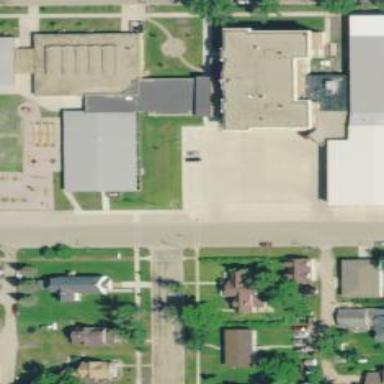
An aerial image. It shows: School building.